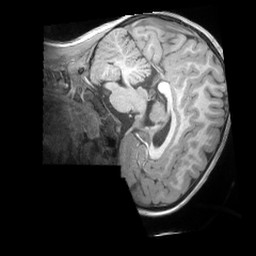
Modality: T1w
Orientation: sagittal
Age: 5
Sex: female
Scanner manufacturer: siemens
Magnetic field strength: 3 T
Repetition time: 2.53 s
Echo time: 0.00164 s